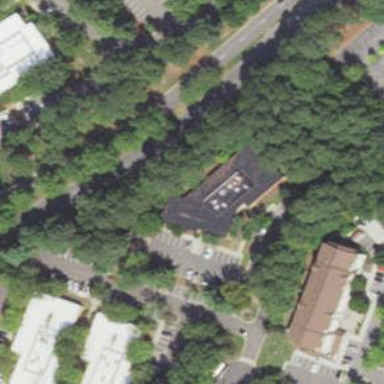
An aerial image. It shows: Building.